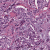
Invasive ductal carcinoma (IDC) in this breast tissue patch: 1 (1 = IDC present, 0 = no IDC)